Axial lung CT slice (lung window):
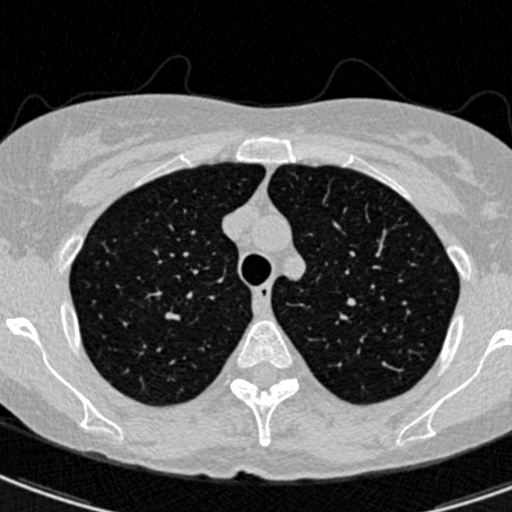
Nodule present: no